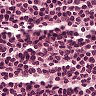
Metastatic tissue present: no